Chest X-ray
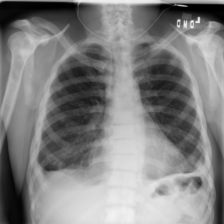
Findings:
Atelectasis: negative
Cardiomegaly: negative
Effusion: positive
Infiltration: negative
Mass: negative
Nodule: negative
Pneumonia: negative
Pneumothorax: negative
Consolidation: positive
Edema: negative
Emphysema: negative
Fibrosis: negative
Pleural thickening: negative
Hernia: negative